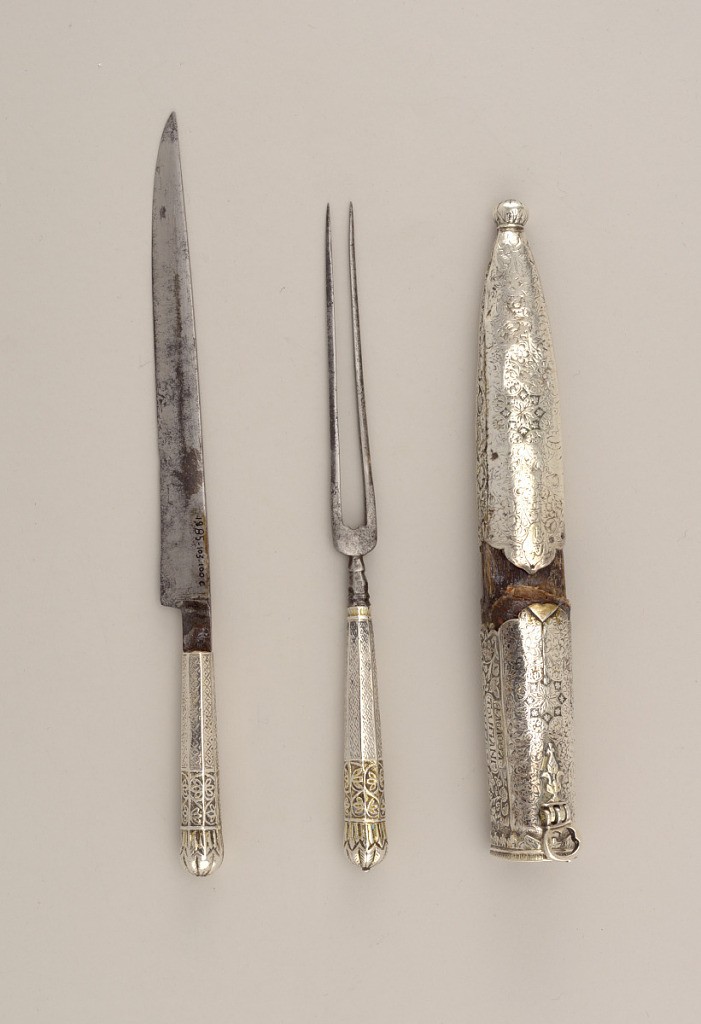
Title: Fork with Ornate Silver Handle (Part of Traveling Cutlery Set)
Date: ca. 1700
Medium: steel, gold plated, silver
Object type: knife
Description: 1985-103-100-a: Wooden sheath, oval in section, covered with silve...;     1985-103-100-b: Two long straight tines with rounded shoulders. Fa...;     1985-103-100-c: Long blade with straight upper edge, the lower edg...